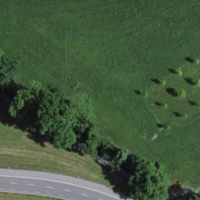
EUNIS habitat code: 24
Species observed at this site:
Quercus robur